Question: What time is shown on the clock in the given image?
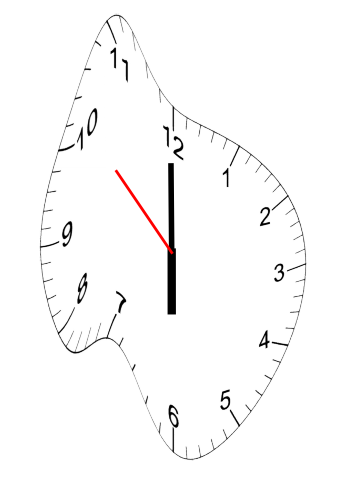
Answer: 05:59:52